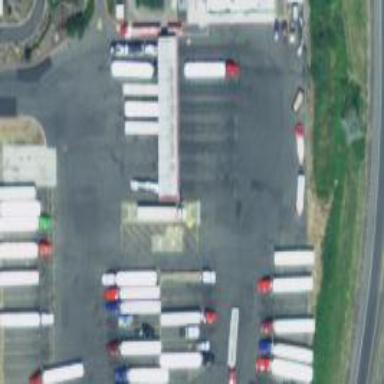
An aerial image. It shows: Weighbridge facility.